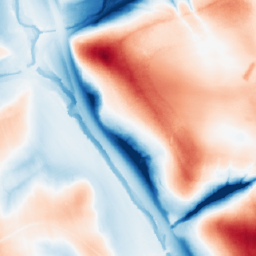
Category: trend_removal
Decomposition family: local_polynomial
Decomposition parameters: window_size: 101
degree: 2
Upsampling method: nearest
Upsampling parameters: scale: 2
Upsampling scale: 2